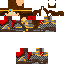
A male human skin with medium skin, wearing brown long hair dressed in a red armor chest and red pants, featuring a closed mouth.